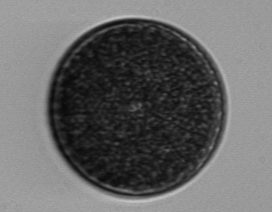
Label: Coscinodiscus